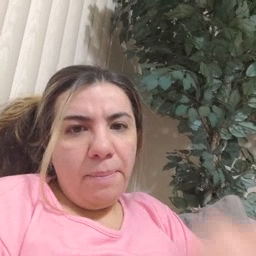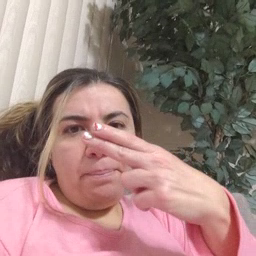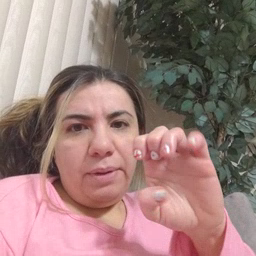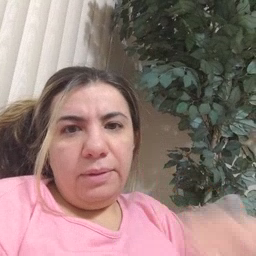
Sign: hen